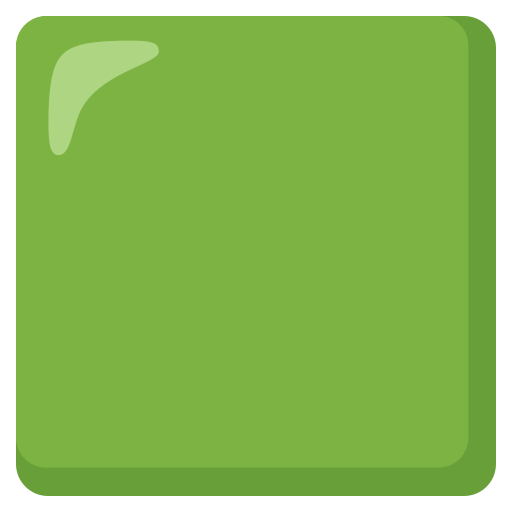
Emoji: 🟩